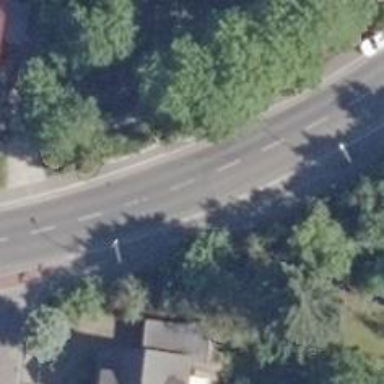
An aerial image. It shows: Unclassified road with asphalt surface. It has sidewalks on both sides and dedicated cycle track.